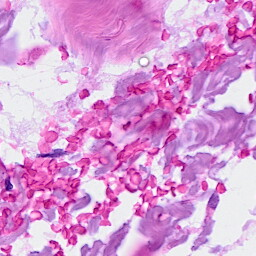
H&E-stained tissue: Breast